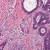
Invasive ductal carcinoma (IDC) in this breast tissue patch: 1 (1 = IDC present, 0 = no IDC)